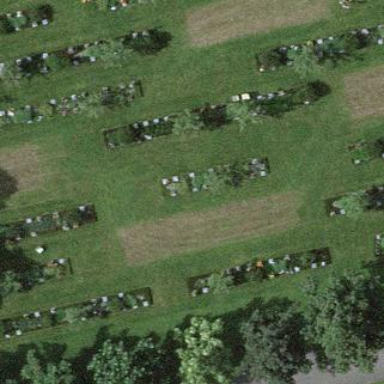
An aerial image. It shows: Sector in the cemetery.